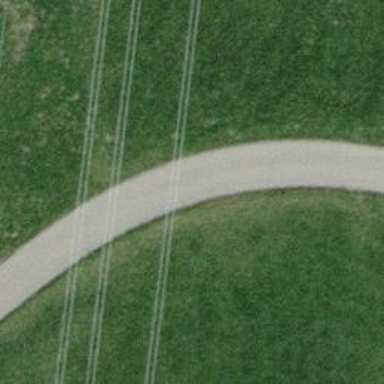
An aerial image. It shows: Asphalt track with grade1 quality.